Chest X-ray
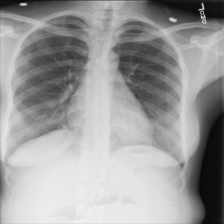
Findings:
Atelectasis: negative
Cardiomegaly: negative
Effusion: negative
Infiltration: negative
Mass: negative
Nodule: negative
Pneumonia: negative
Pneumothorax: negative
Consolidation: negative
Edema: negative
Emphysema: negative
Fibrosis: negative
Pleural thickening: negative
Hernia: negative